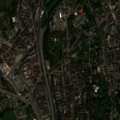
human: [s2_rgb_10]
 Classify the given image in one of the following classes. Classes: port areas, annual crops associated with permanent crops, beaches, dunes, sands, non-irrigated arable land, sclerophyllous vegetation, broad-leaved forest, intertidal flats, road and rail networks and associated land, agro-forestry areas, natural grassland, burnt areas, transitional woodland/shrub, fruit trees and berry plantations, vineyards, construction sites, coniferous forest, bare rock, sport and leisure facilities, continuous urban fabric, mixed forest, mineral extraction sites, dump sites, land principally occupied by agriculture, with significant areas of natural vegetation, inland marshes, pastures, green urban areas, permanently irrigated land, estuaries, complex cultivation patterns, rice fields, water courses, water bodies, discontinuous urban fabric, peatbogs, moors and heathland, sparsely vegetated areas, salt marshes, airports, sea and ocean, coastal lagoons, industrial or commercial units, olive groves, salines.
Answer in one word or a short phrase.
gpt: continuous urban fabric, discontinuous urban fabric, industrial or commercial units, sport and leisure facilities